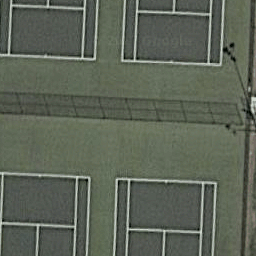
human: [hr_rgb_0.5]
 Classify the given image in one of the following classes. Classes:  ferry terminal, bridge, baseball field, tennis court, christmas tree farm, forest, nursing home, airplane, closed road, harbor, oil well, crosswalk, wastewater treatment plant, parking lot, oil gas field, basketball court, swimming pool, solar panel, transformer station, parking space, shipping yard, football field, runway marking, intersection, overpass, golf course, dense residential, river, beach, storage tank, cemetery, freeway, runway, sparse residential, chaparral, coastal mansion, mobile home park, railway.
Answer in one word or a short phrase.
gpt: tennis court